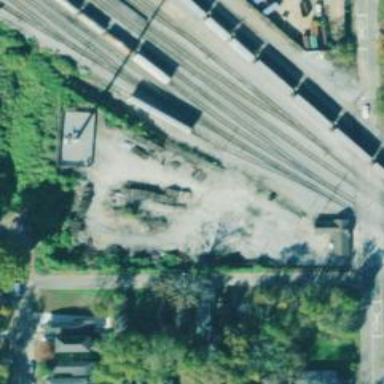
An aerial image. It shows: Storage track in railway yard.